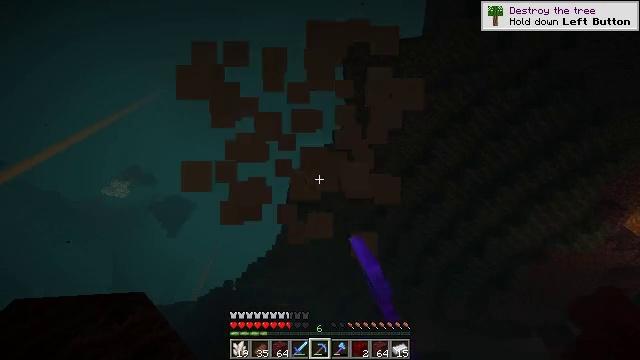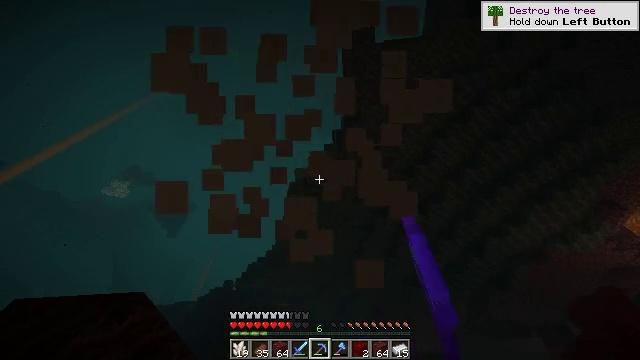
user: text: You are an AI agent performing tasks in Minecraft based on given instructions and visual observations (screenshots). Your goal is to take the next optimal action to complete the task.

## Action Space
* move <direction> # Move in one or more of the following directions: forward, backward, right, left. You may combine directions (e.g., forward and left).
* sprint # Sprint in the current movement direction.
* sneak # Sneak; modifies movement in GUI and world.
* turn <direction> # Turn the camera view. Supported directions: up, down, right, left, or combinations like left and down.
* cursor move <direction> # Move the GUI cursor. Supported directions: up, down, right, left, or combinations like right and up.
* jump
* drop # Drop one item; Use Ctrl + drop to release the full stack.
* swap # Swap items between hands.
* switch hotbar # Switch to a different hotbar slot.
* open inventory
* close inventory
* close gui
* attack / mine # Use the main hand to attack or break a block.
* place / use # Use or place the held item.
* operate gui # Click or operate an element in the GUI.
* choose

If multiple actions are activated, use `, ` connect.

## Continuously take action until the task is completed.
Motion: motion action
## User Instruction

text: Gather bone block for bone meal.
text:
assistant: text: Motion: attack / mine
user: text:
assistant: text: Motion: no_op